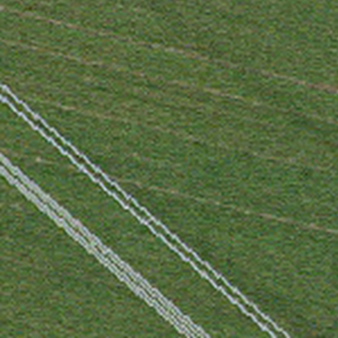
Label: other